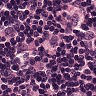
Metastatic tissue present: yes